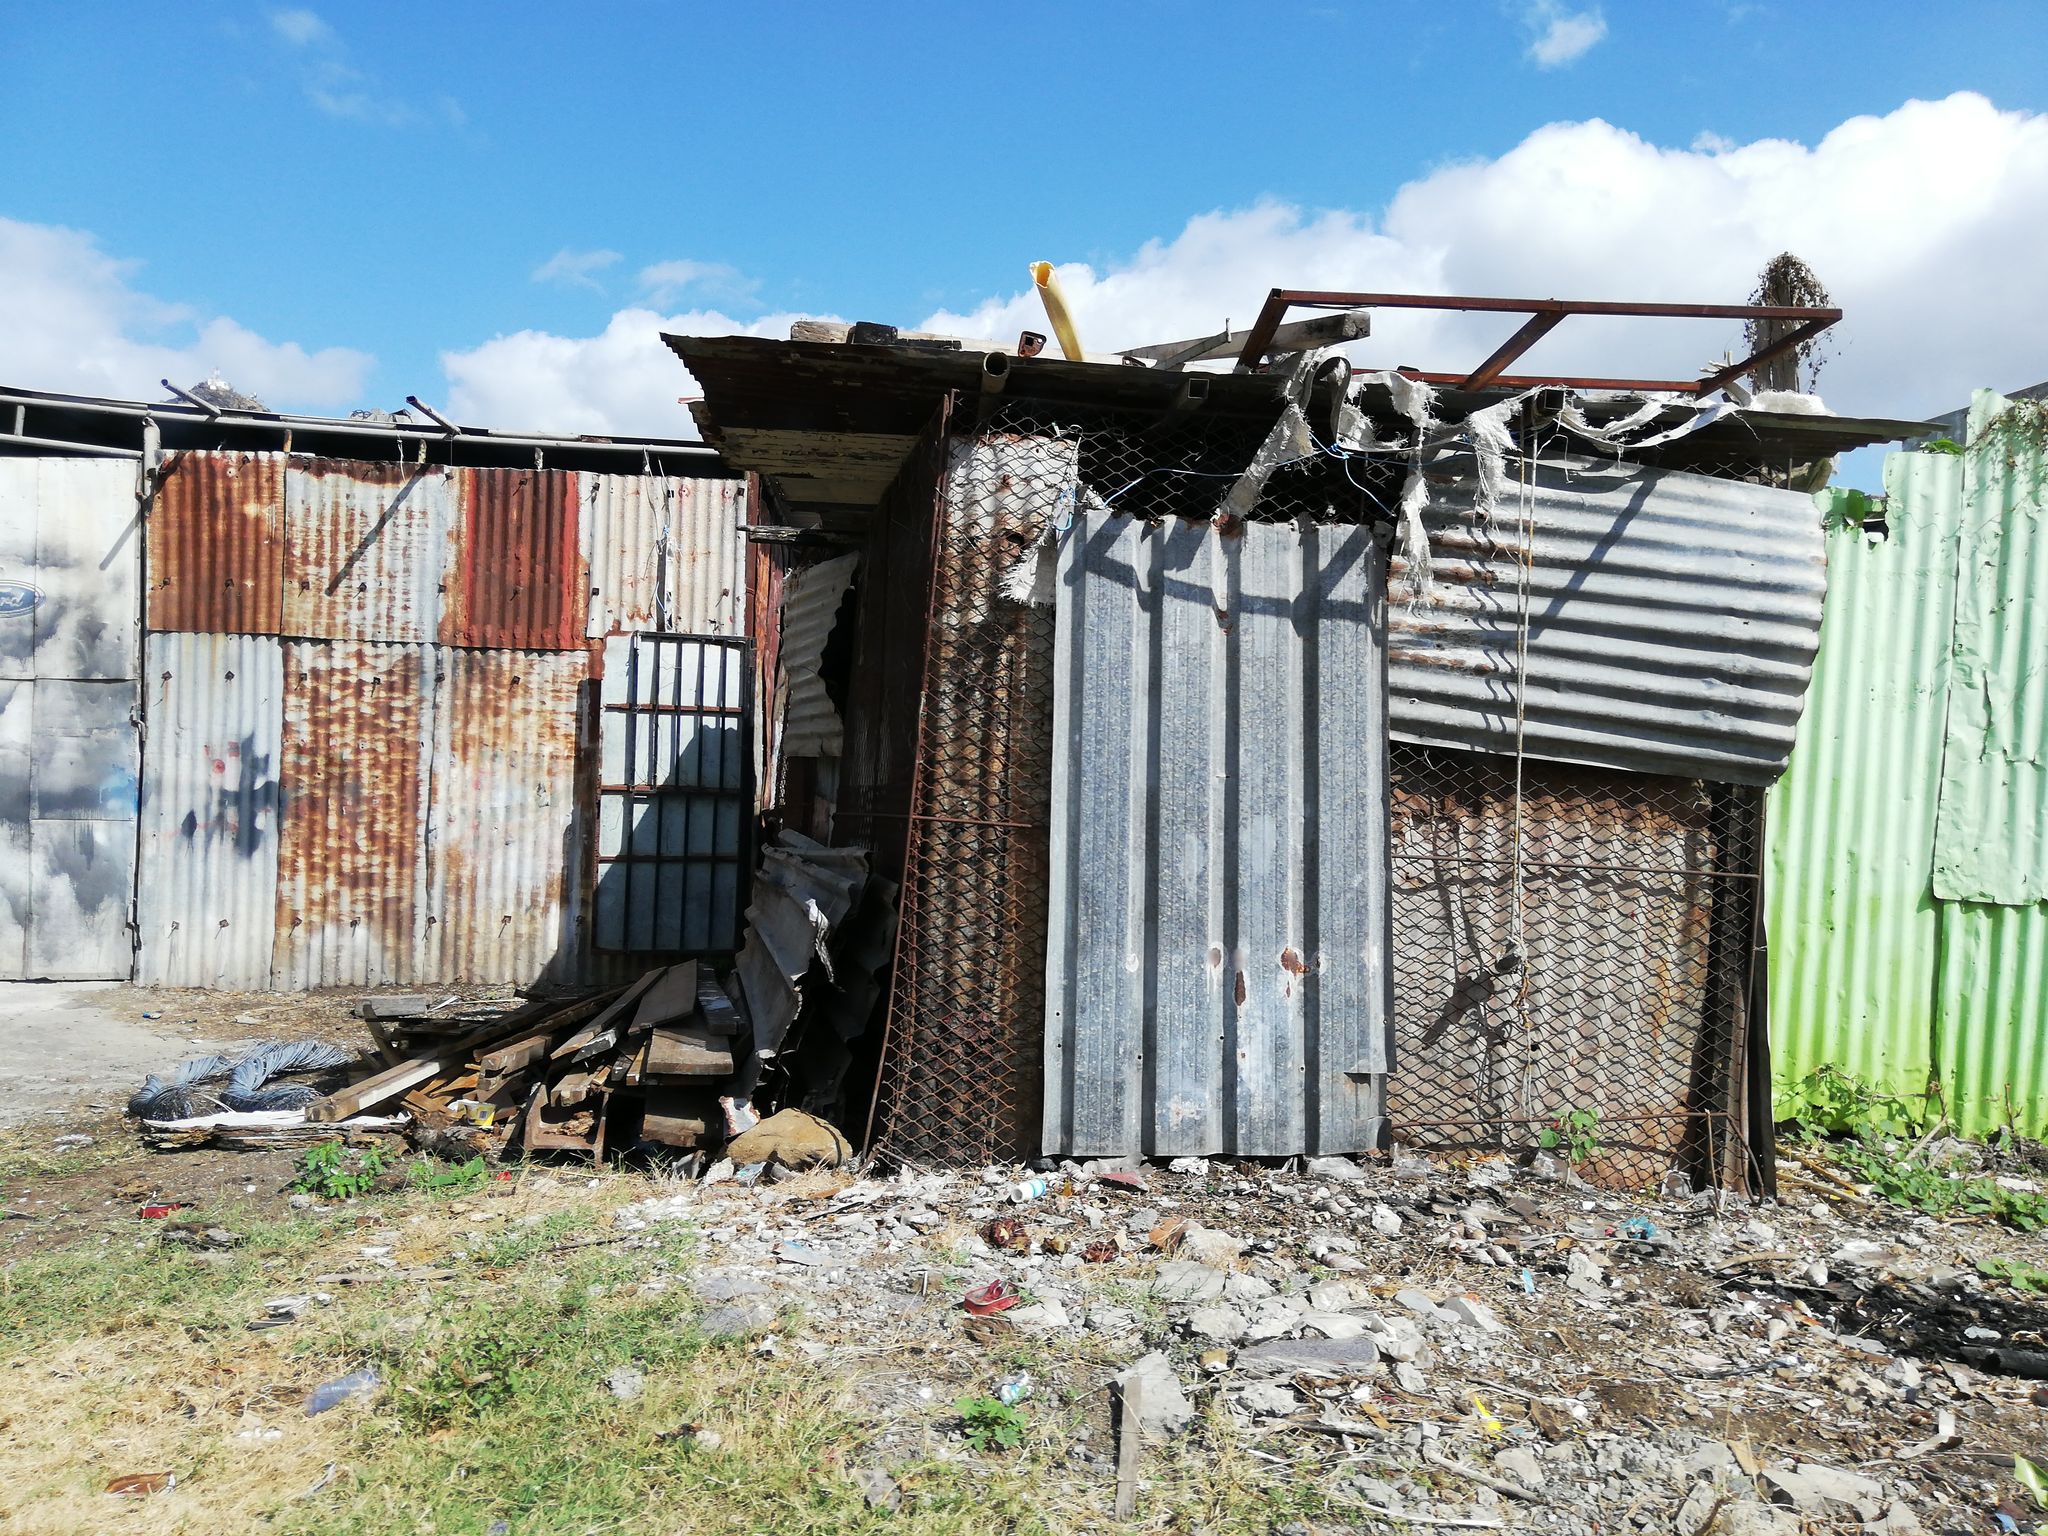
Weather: snowy
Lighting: day
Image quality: good
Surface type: walking surface
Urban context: urban centre
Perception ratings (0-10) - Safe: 4.21, Lively: 0.77, Beautiful: 2.63, Boring: 2.17, Depressing: 6.06, Wealthy: 4.17